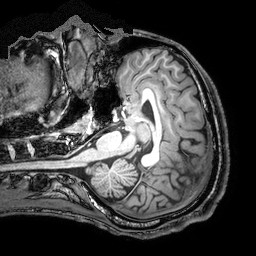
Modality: T1w
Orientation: coronal
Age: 22
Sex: male
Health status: ill
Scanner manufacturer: philips
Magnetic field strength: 3 T
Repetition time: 8.268 s
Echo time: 3.803 s